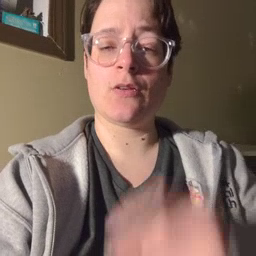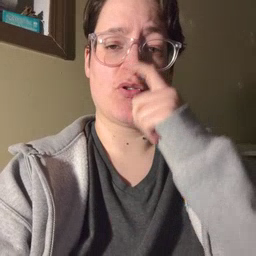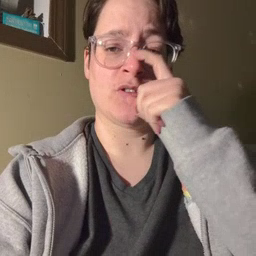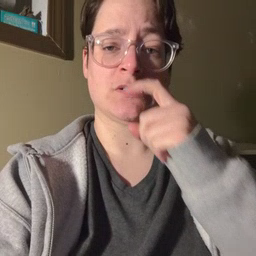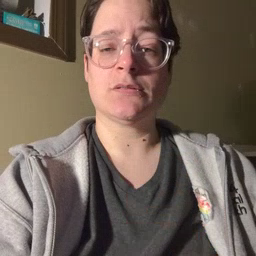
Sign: doll